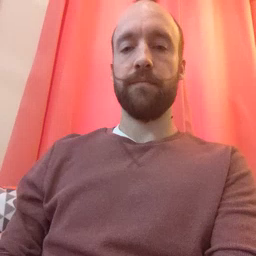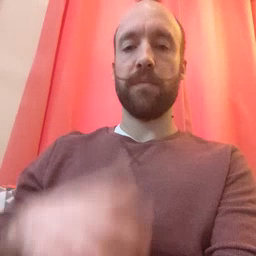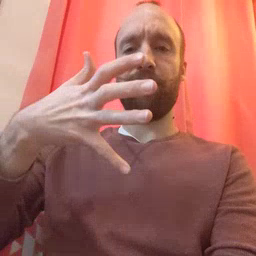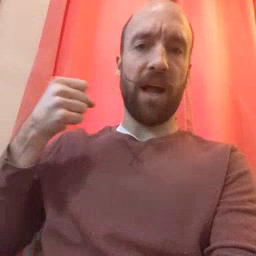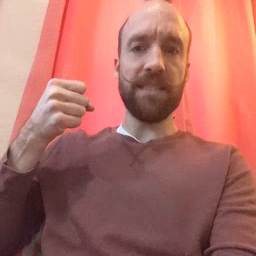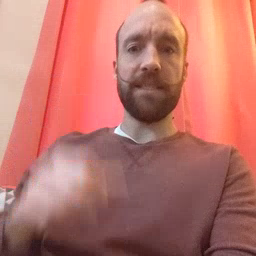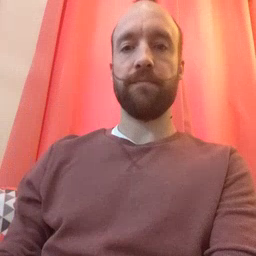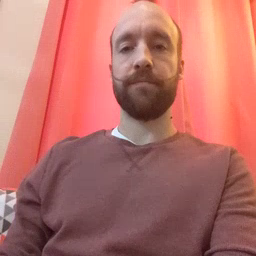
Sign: fast